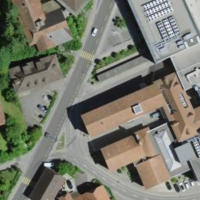
EUNIS habitat code: 54
Species observed at this site:
Grus grus